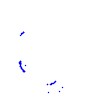
Particle: pion